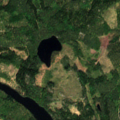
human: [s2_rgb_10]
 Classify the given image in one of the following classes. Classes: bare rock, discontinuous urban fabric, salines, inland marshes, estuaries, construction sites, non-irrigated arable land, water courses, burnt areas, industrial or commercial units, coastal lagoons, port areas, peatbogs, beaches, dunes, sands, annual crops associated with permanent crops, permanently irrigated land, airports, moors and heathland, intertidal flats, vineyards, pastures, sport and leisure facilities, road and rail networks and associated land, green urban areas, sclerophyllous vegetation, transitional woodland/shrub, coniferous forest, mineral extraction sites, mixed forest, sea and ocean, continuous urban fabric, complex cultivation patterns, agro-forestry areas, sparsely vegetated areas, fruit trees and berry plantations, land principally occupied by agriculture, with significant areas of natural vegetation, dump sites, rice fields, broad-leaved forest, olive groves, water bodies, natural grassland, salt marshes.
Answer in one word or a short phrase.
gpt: coniferous forest, mixed forest, transitional woodland/shrub, water bodies